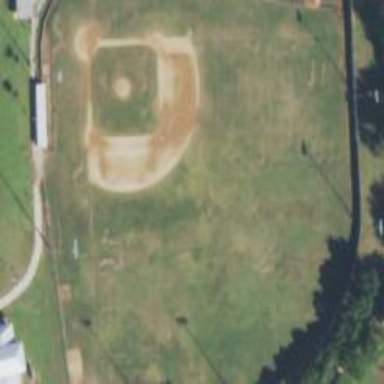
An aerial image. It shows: Baseball pitch for leisure and sports activities.